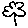
Label: flower